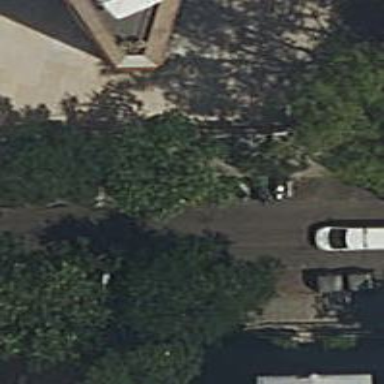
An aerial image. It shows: Motorcycle parking area.